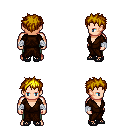
a pixel art fantasy rpg character, male body template, human, light skin, brown robe, teal pants, blonde bedhead hairstyle, white cloth bandages, ghillies, four views (front, back, left, right), 2x2 character sprite sheet, small pixel art, hard edges, no anti-aliasing